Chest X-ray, AP view. Patient: 30 years old, sex M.
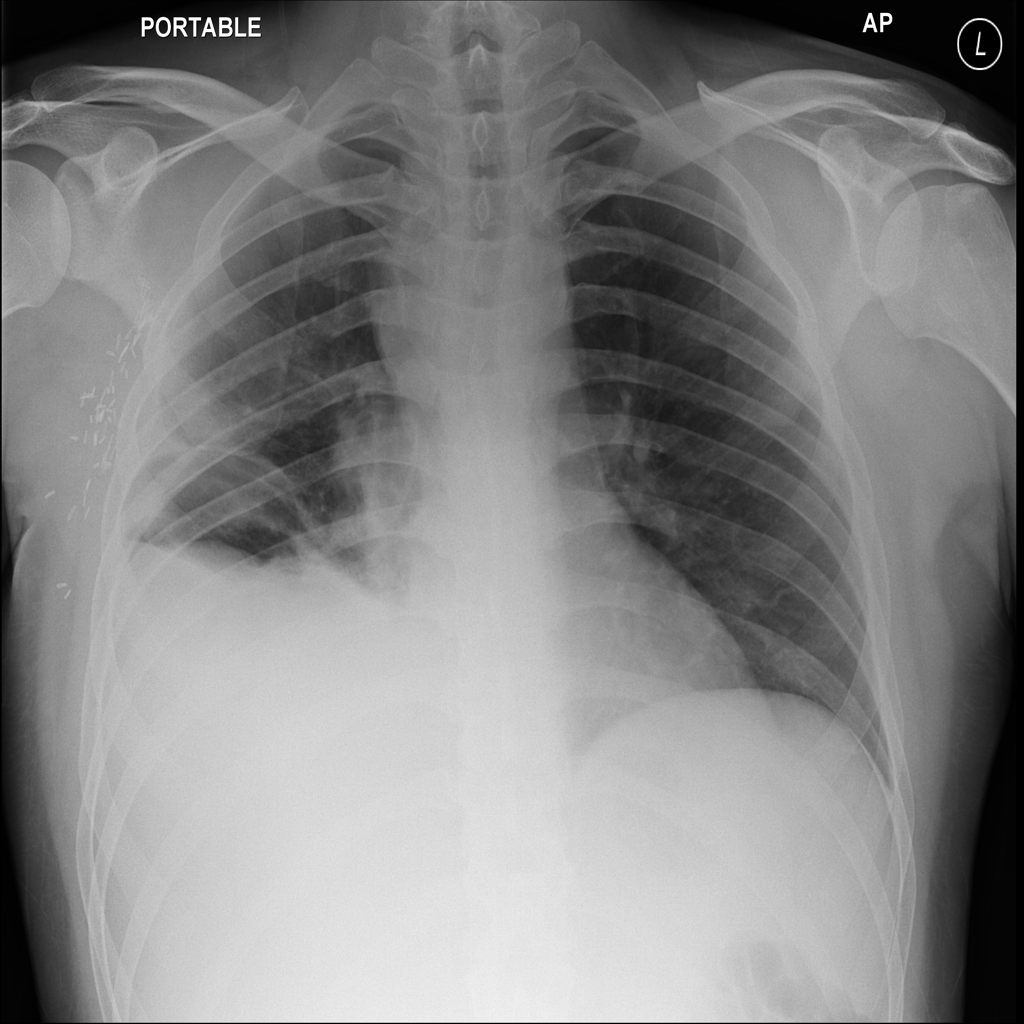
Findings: Atelectasis, Effusion